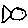
Label: fish